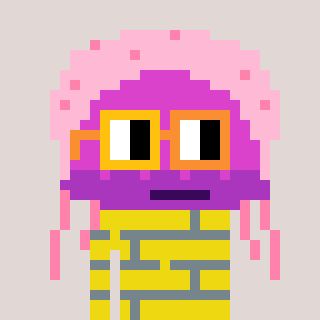
a pixel art character with square yellow and orange glasses, a jellyfish-shaped head and a yellow-colored body on a warm background